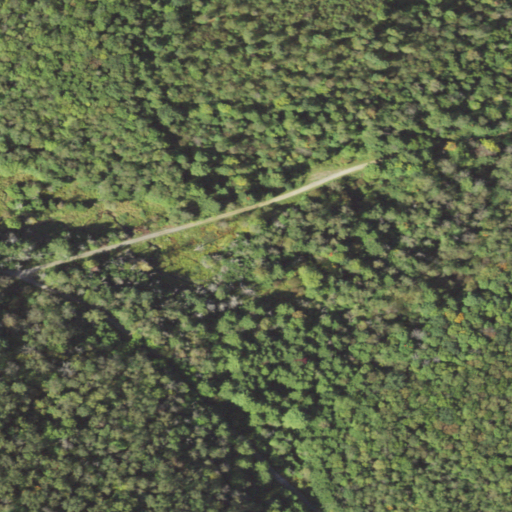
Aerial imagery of valley in Pennsylvania named Mealey Hollow containing mixed forest, deciduous forest, open development, and evergreen forest